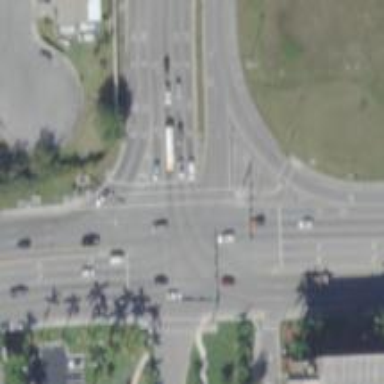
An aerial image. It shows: Uncontrolled road crossing with lines markings.